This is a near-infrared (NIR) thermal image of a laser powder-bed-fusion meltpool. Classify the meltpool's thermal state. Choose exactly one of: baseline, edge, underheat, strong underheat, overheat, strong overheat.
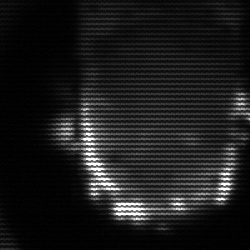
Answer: baseline